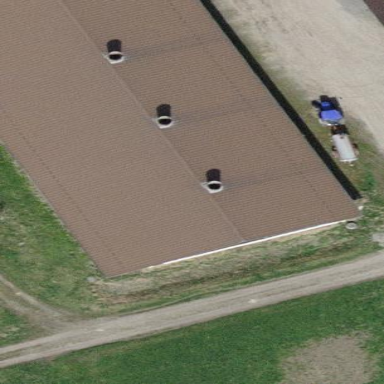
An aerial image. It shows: Shed.